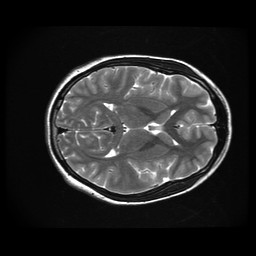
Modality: T2w
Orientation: axial
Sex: female
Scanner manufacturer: ge
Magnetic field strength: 3 T
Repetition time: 5 s
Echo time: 0.1015 s